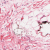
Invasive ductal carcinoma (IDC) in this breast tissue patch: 0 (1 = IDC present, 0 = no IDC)